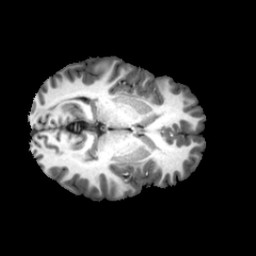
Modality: T1w
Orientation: axial
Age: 19
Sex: female
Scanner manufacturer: philips
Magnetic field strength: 3 T
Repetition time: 0.0082 s
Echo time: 0.0037 s